Question: I am creating a windows forms application, and I need a combobox containing items, that each opens another combobox and the user can specialize the selection.
An example:
I have 2 items in my combobox.
Danish words
English words
When the user selects English Words, then it opens another combobox, where the user can select an english word.
How do I create this kind of combobox?
**EDIT: It does not have to combobox, just something that achieves the same result
An image of the problem:
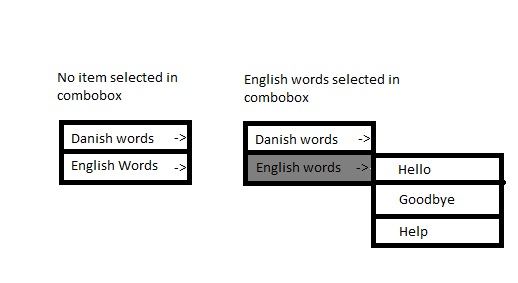
Answer: Try this code:
I've created two ComboBoxes one named language_CmbBx and one named words_CmbBx.
I set 'words_CmbBx.Visible = false;'
'''
private void language_CmbBx_SelectedIndexChanged(object sender, EventArgs e)
{
this.Cursor = new Cursor(Cursor.Current.Handle);
words_CmbBx.Location = new Point(language_CmbBx.Location.X + language_CmbBx.Width, GetLocalMousePos().Y);
words_CmbBx.Visible = true;
}
'''
This method is to get your mouseposition or the position of the selectedItem you wanted:
'''
public Point GetLocalMousePos()
{
Point screenPos = Cursor.Position;
return this.PointToClient(screenPos);
}
'''
The only problem is that the ComboBox won't stay open and I didn't find a way yet to let it stay open.
As I already mentioned it is really difficult to achieve what you want using ComboBoxes, try to use ListBox instead:
'''
private void languages_LstBx_SelectedIndexChanged(object sender, EventArgs e)
{
this.Cursor = new Cursor(Cursor.Current.Handle);
words_LstBx.Location = new Point(language_LstBx.Location.X + language_LstBx.Width, GetLocalMousePos().Y);
words_LstBx.Visible = true;
}
'''
Same code, better result!
You can download my VS2010-project here: <URL>